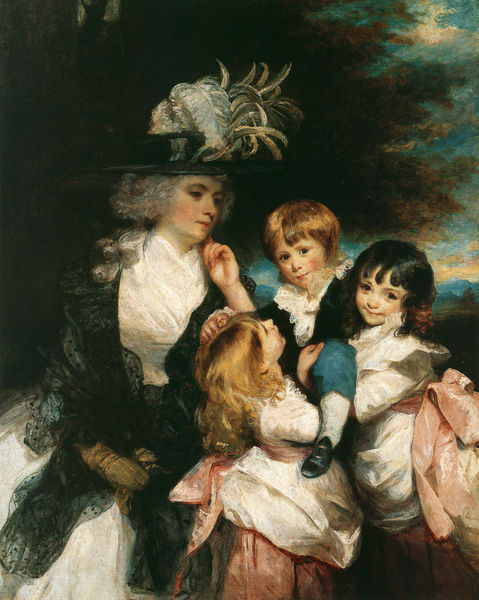
Titel: Lady Smith und Kinder
Künstler: Sir Joshua Reynolds
Institution: New York, The Metropolitan Museum of  Art
Schlagwörter: baum, blau, gemälde, himmel, laub, schatten, umhang, weiß, wolken, bäume, landschaft, mädchen, braun, frau, frisur, handschuhe, hut, kleid, kleider, licht, schwarz, blick, schal, malerei, schleife, blond, federn, gesicht, spitze, portrait, porträt, horizont, haare, familie, kind, mutter, spitzen, locken, rosa, seide, wald, kinder, lächeln, schuhe, knaben, farbe, junge, stola, geschwister, strümpfe, knabe, schuh, kin, cape, laub#